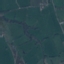
Label: Pasture